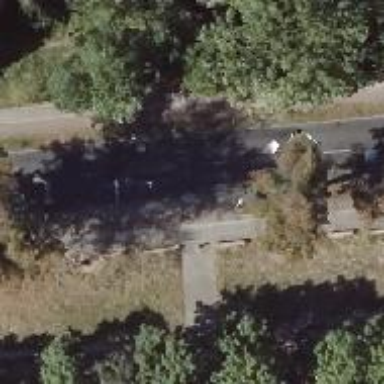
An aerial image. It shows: Secondary road with asphalt surface and sidewalks on both sides.